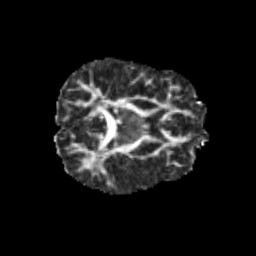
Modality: FA
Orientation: axial
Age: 10
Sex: female
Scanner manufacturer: siemens
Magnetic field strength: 3 T
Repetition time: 3.8 s
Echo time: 0.07 s